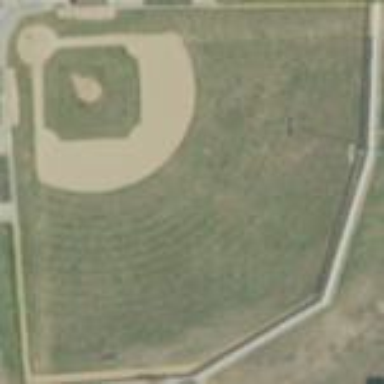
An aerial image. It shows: Baseball pitch for leisure land.